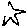
Label: star